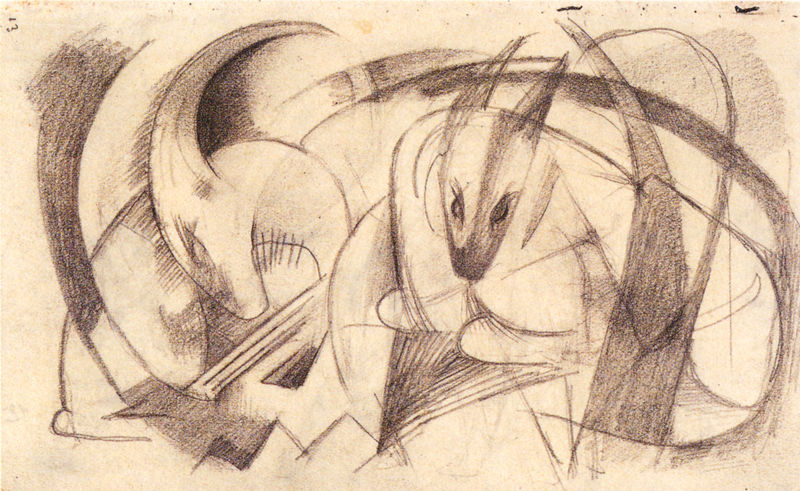
Titel: Das Skizzenbuch aus dem Felde, Blatt 13, Ohne Titel (Zwei ruhende Tiere)
Künstler: Franz Marc
Standort: München
Institution: Staatliche Graphische Sammlung
Schlagwörter: dunkel, kampf, kopf, schatten, weiß, aquarell, kubismus, kubistisch, bewegung, braun, grau, hell, kreide, köpfe, nase, ohr, schwarz, skizze, zeichnung, blick, hund, tier, tiere, beige, expressionismus, fächer, augen, gesicht, bild, kühe, auge, ohren, kreis, pferde, rund, hase, hasen, maus, bewegt, schwung, papier, kauern, liegen, schlafende, bogen, studie, moderne, abstrakt, berge, formen, grafik, graphik, kuh, linien, rand, sepia, wild, streifen, pfoten, liegend, wimpern, striche, abstrahiert, bögen, kurven, katze, futurismus, tusche, eckig, strahlen, linie, kohle, wirbel, form, druck, schraffur, schraffuren, stich, gebogen, strich, kreise, schlange, schraffiert, bleistift, entwurf, franz, stift, halbrund, karton, kurve, fuchs, kaninchen, reh, rehe, narbe, dynamisch, strudel, expressiv, picasso, wesen, echse, licht und schatten, hörner, dreiecke, ziege, fantasie, blauer reiter, exressionismus, ziegen, fantasiewesen, gemsen, ruhend, vorstudie, franz marc, marc, tierstudie, schnauzen, widder, segmente, steinbock, steinböcke, zeichnunh, chagal, bleistiftstrich, rhe, verschmiert, zecihnung, paul mark, tiege